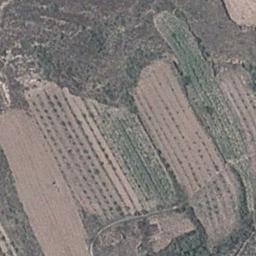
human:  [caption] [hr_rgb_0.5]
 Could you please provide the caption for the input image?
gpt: The bare and green terrace is next to some trees .

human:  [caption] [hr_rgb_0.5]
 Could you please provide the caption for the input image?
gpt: A large layer of brown and green mixed terraces .

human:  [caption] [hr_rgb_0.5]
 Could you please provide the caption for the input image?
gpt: There is a row of grey houses beside the terraces .

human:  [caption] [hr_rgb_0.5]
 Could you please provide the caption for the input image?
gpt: There are many green plants on the terrace .

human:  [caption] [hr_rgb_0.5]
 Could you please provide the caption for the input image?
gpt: There are some green and brown terraces .